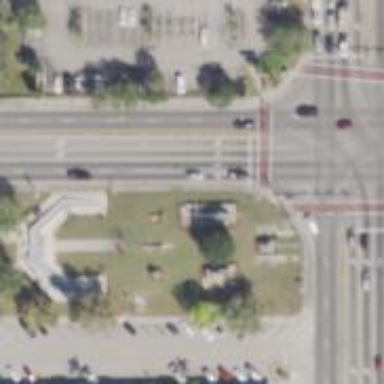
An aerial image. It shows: Vehicle memorial of historical significance.